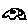
Label: car